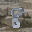
Label: 8